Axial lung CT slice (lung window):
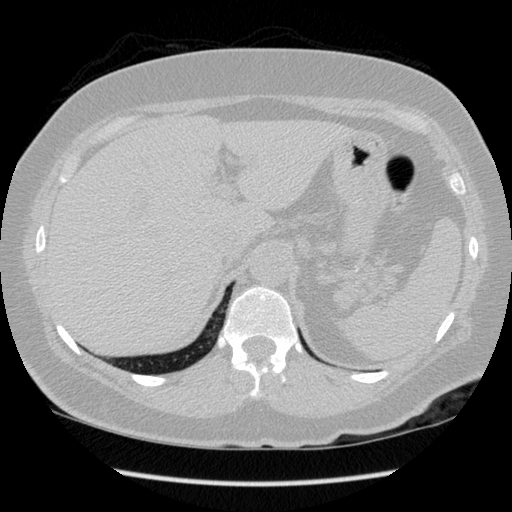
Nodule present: no